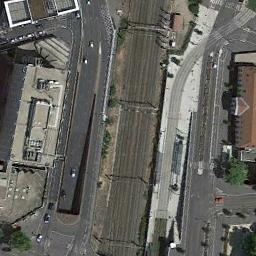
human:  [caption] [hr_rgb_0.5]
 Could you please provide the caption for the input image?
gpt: These railways are flanked by some buildings and roads .

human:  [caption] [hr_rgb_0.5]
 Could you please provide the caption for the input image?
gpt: There are two parallel railway lines here .

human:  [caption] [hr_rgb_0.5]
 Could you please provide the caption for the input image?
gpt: The railway is next to some houses .

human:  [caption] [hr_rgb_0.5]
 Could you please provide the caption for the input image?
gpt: There are many buildings of different shapes beside the railway .

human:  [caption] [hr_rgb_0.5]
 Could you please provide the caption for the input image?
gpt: There are some buildings beside the railway .